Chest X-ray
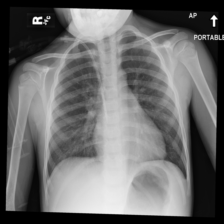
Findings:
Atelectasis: negative
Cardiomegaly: negative
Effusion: negative
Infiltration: negative
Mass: negative
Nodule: negative
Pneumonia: negative
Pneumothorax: negative
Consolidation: negative
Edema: negative
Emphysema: negative
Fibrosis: negative
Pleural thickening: negative
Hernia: negative